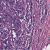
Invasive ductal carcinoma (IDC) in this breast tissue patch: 1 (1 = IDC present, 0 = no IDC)